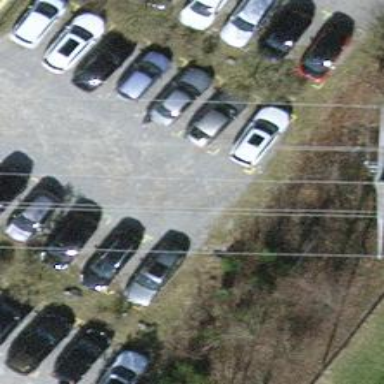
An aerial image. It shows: Parking aisle designated as service road.